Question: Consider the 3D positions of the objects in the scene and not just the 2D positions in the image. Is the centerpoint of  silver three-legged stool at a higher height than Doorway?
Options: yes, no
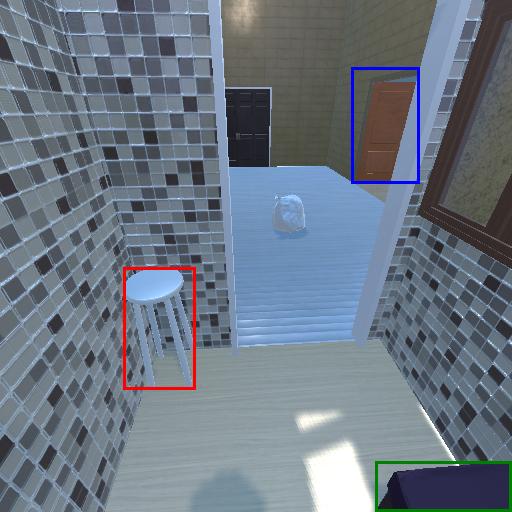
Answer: yes